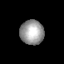
Tissue: skin
Cell type: Epithelial cells
Senescence score: 0.8295
Nuclear area (px): 563
Mean DAPI intensity: 157.19